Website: bh-photo
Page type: store-pickup
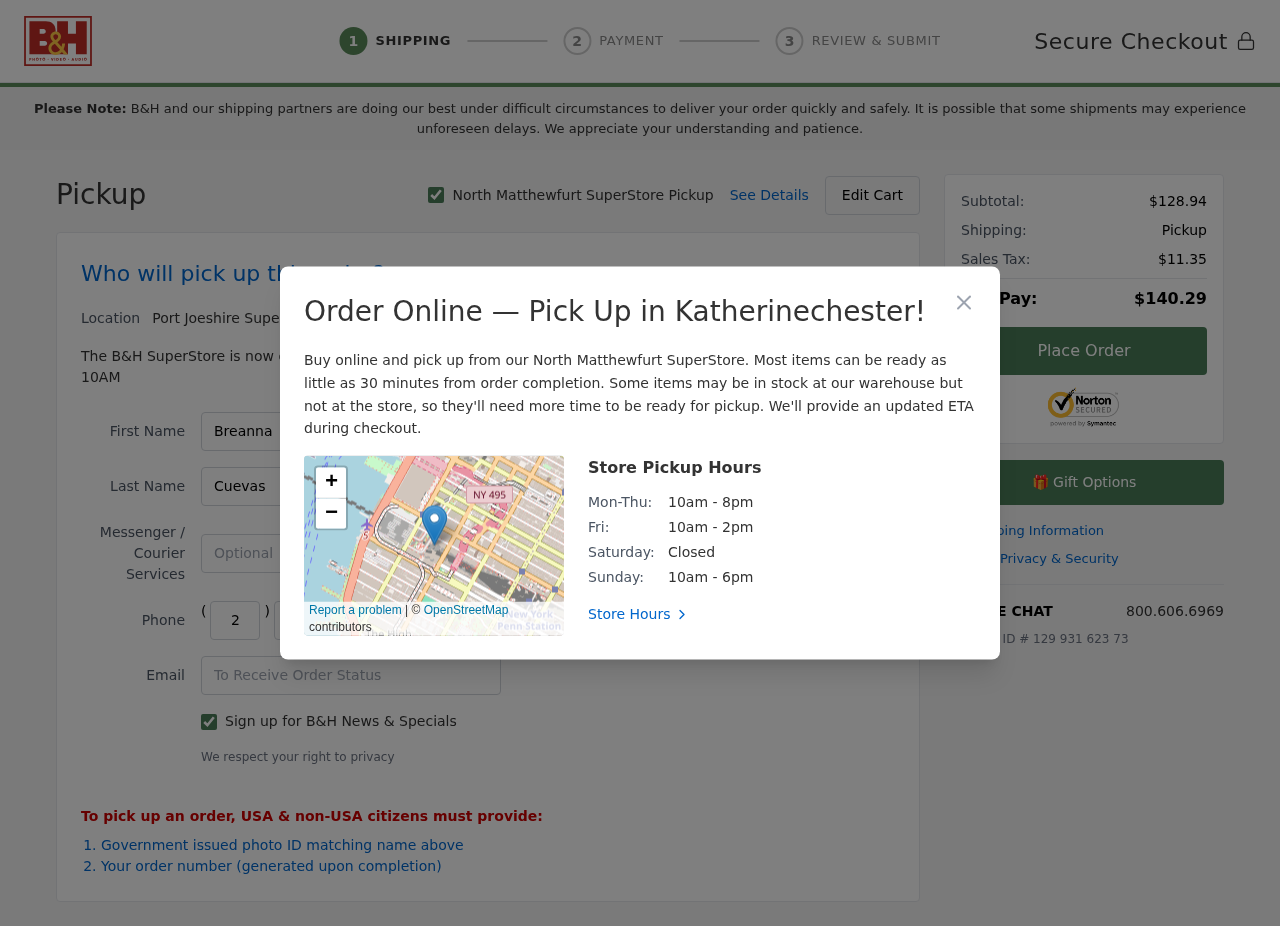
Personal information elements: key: PII_CITY
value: North Matthewfurt
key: PII_CITY2
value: Port Joeshire
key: PII_CITY3
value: Katherinechester
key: PII_EMAIL
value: bcuevas@yahoo.com
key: PII_FIRSTNAME
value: Breanna
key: PII_LASTNAME
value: Cuevas
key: PII_PHONE_AREA
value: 212
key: PII_PHONE_PREFIX
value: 806
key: PII_PHONE_SUFFIX
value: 7400
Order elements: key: ORDER_SUBTOTAL
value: $128.94
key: ORDER_TAX
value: $11.35
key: ORDER_TOTAL
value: $140.29
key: ORDER_ID
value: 129 931 623 73